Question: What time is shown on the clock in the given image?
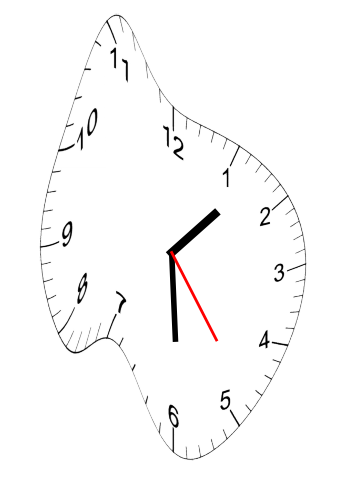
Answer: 01:29:24